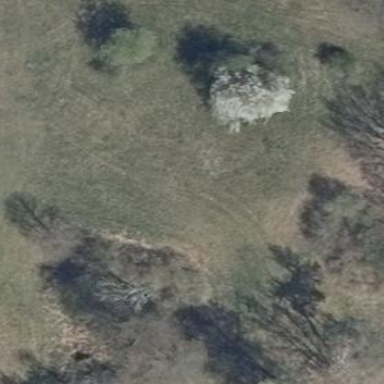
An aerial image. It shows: Area covered with grass.